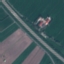
Land use / land cover: Highway